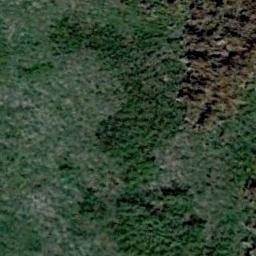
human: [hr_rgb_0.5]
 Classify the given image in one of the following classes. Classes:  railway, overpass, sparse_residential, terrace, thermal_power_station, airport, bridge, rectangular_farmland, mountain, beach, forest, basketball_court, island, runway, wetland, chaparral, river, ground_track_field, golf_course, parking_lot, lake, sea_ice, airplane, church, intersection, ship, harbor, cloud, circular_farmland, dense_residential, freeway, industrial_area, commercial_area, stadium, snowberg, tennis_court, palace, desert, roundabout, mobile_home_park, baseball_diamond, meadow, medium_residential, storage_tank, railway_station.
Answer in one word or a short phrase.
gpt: meadow